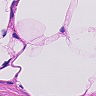
Metastatic tissue present: no